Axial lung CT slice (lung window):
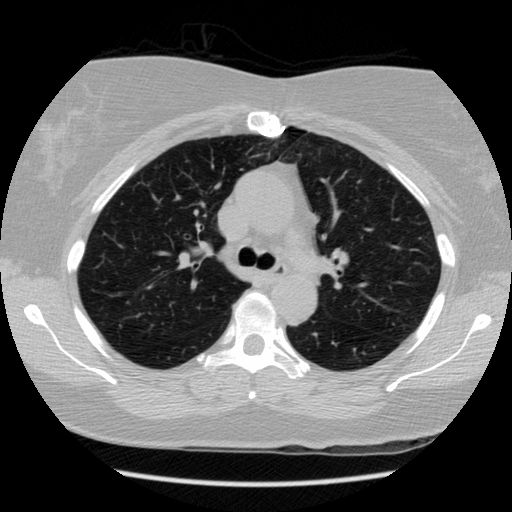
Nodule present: no